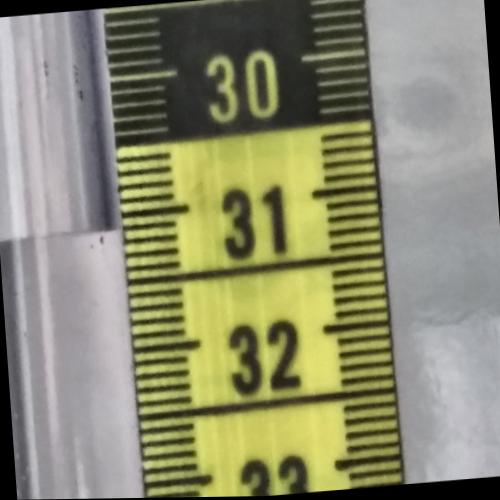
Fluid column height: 31.1 cm